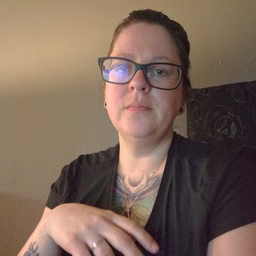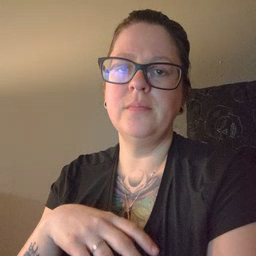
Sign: gum